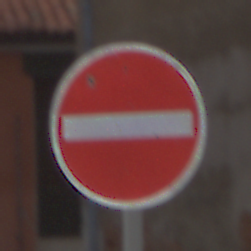
Verkehrszeichen: VerbotDerEinfahrt
Umgebung: Outdoor, Urban
Tageszeit: Midday
Wetter: Clear
Licht: Natural
Jahreszeit: NotSpecified
Kontrast: HighContrast